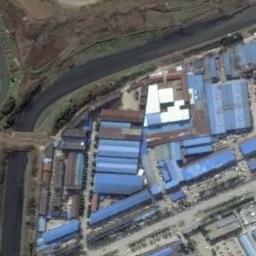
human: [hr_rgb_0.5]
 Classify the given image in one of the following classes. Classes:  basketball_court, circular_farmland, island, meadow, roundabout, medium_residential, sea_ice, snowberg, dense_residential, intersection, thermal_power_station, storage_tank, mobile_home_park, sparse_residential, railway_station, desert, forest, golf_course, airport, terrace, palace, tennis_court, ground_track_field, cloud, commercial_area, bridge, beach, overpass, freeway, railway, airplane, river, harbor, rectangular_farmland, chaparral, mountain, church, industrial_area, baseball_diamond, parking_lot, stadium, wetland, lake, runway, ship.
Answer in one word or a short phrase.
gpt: industrial_area